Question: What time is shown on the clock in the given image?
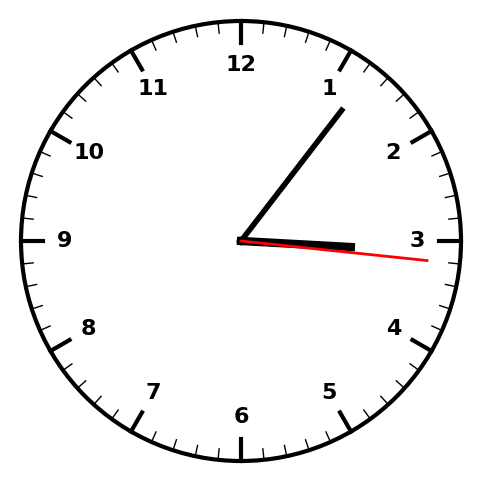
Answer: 03:06:16